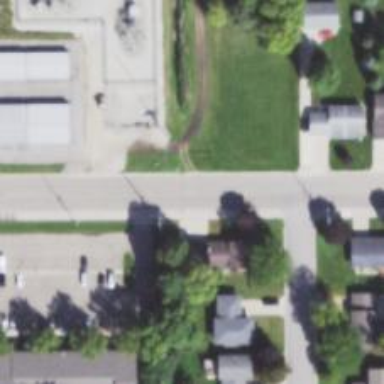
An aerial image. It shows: Asphalt path with unmarked crossings.